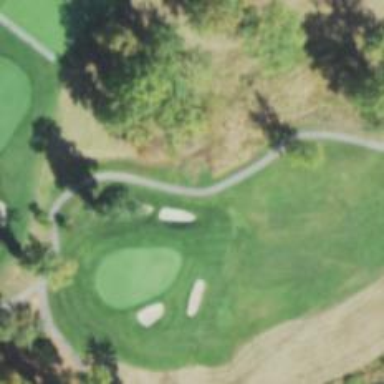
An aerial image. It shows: Golf cartpath that is also road path.